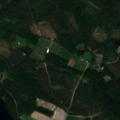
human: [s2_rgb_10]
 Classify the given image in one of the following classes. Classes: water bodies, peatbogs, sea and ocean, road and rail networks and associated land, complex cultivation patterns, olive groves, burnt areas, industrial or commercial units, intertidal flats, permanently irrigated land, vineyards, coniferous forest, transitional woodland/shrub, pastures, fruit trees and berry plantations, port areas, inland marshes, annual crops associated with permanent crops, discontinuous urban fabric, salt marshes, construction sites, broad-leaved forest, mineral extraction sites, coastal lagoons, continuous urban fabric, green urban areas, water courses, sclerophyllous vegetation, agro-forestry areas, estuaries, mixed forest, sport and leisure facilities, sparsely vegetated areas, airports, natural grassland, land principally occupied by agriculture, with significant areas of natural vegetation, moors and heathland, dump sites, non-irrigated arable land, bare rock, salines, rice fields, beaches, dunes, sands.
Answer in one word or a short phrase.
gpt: land principally occupied by agriculture, with significant areas of natural vegetation, coniferous forest, mixed forest, water bodies